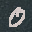
Label: 0